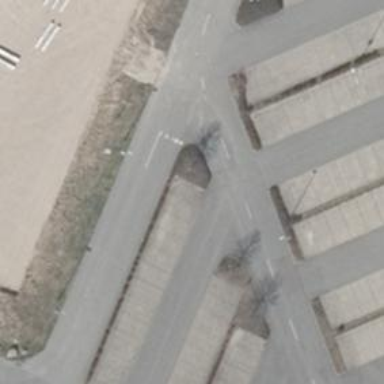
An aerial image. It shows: Asphalt parking aisle designated as service road.